Chest X-ray:
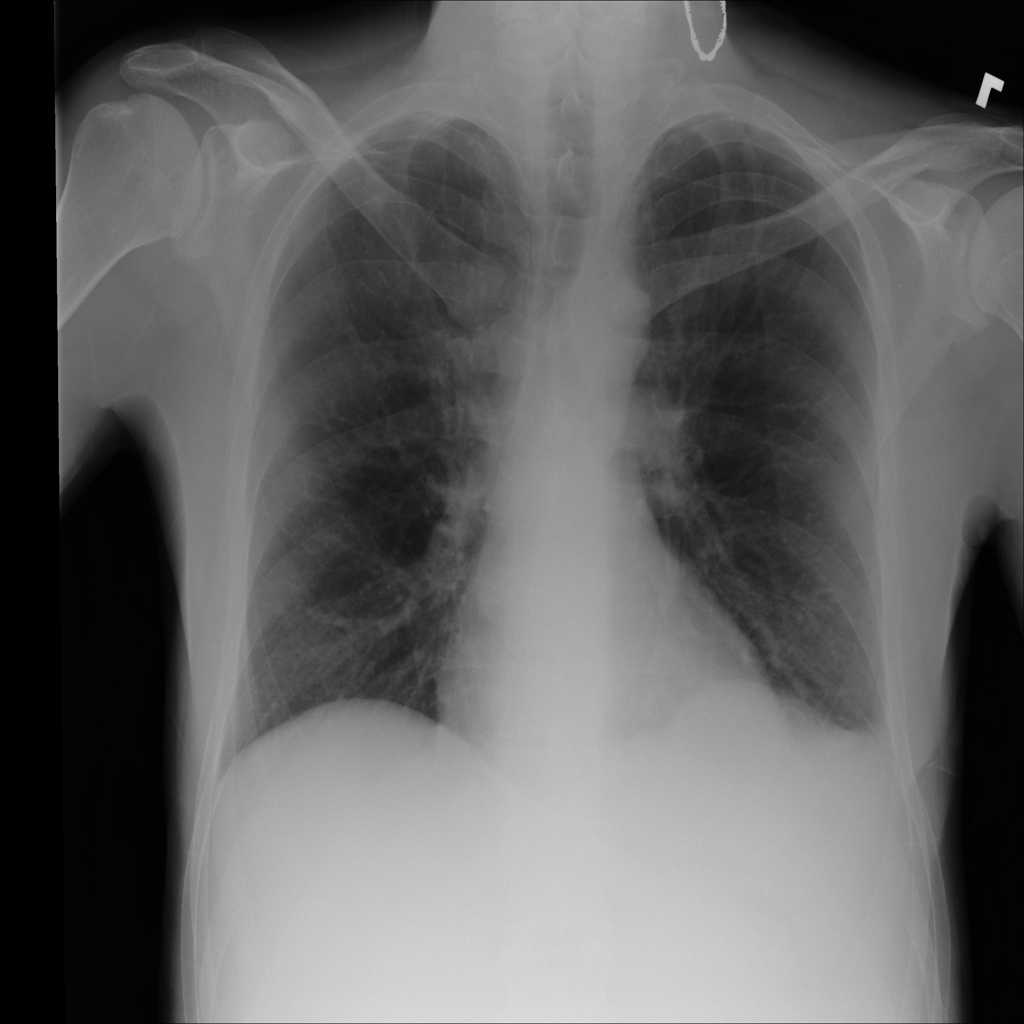
Findings: Effusion
No abnormal finding: no